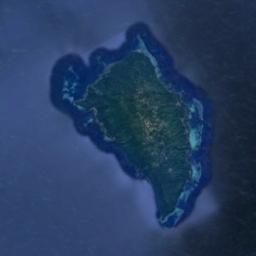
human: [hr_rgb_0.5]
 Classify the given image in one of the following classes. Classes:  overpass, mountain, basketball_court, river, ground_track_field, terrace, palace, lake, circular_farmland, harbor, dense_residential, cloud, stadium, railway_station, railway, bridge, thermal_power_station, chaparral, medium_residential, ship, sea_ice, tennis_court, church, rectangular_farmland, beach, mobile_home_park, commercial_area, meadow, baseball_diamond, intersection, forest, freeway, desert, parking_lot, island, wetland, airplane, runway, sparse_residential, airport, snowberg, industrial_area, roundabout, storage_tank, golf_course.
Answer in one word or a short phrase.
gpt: island